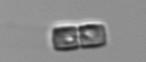
Label: Bacillariophyceae_morphotype1